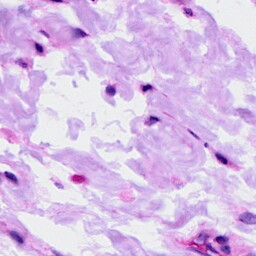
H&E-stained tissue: Ovarian